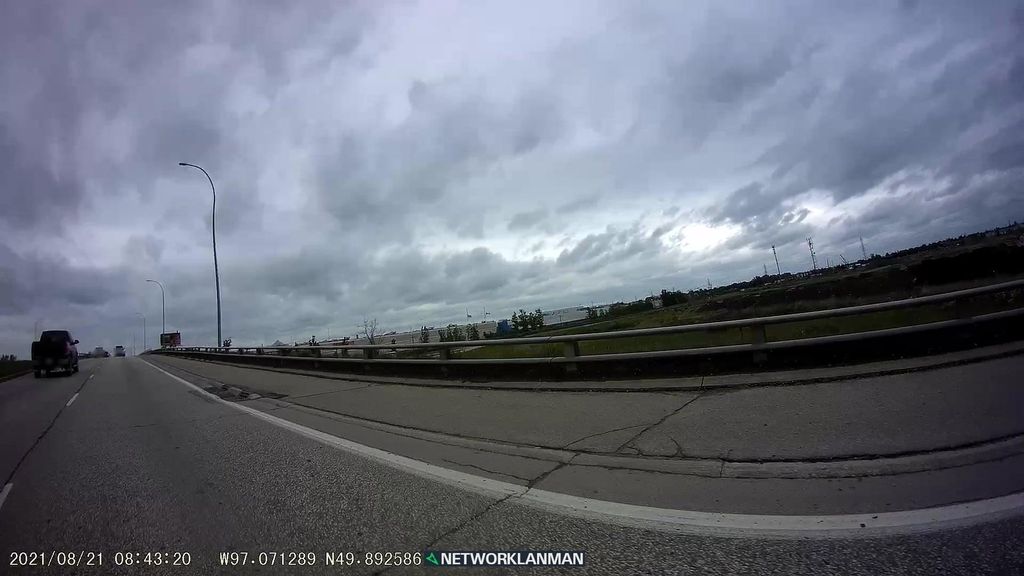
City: winnipeg